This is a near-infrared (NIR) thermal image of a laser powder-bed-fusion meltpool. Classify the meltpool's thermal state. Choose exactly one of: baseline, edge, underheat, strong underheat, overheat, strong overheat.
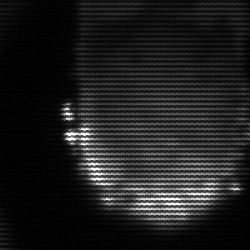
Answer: baseline